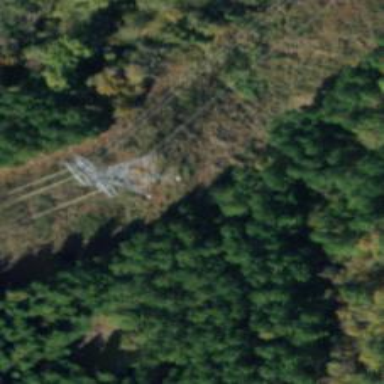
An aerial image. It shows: Lattice structure tower used for power distribution.